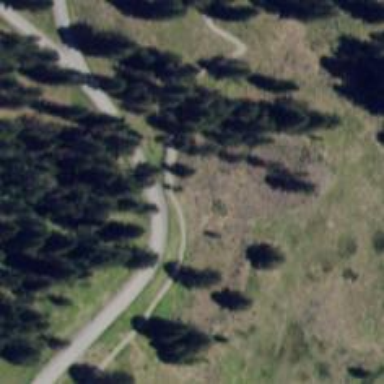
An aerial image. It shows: Footway road suitable for nordic skiing and hiking.